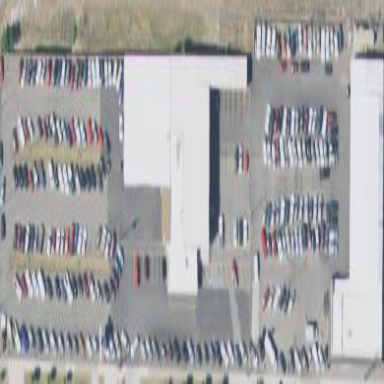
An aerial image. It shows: Shop that sells cars.